Question: I'm having an exam this sunday and I just want to confirm if what I'm doing is correct ( You know exams make me skeptical)
This is how the algorithm works:
'''
int Find(int x)
{ // Return the set containing x and compress the path from x to root
// First, find the root
int z = x; while (P[z] > 0) { z = P[z]; } int root = z;
// Start at x again and reset the parent // of every node on the path from x to root z = x;
while (P[z] > 0)
{ int t = P[z];
P[z] = root; // Reset Parent of z to root
z = t; }
return root; }
'''
This is the question:
> Recall the algorithms developed for the Union-Find problem on disjoint
sets from a set of n elements. Find uses path compression and Union
uses ranking. Also, Union of two trees of the same rank chooses the
root associated with 2nd argument as the new root. Start with a set S
= {1, 2, ..., 10} and 10 disjoint subsets, each containing a single element. a. Draw the final set of trees after executing:
Union(1,2), Union(3,4), Union(5,6), Union(1,5), Union(1,3).
And this is my solution to the question:

I would love to have any tips or suggestions regarding this Algorithm.
Thanks!
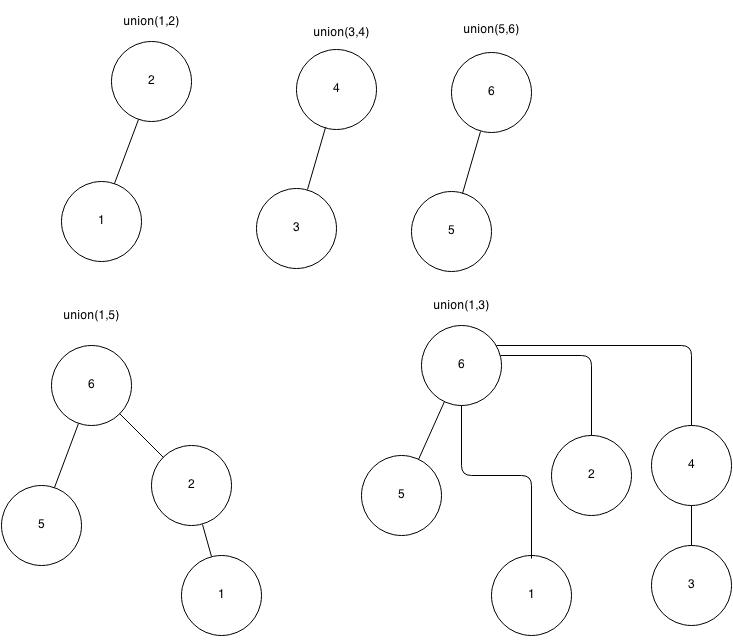
Answer: The key point of Find operation of 'Union-Find Set' is .
If we know the root of set A is 'r1', and the root of set B is 'r2', when join set A and set B together. The most simple way is to make set B's root as set A's root, which means 'father[r2] = r1;'
But it is not so "clever", when 'r2''s son, we say 'x', wants to know its root, 'x' asks its father 'r2', and then the father 'r2' asks itself's father 'r1', blabla, until to the root 'r1'. Next time when asked 'x''s root again, 'x' asks its father 'r1' "", there is not necessary for 'r1' to repeat the previous loop again. Since 'r1' already knows its root is 'r2', 'r1' can directly return it to 'x'.
In brief, 'x''x'. So we get how to implement (I think recursion is more straightforward):
'''
int Find(int x)
{
// initial each element's root as itself, which means father[x] = x;
// if an element finds its father is itself, means root is found
if(x == father[x])
return father[x];
int temp = father[x];
// root of x's father is same with root of x's father's root
father[x] = Find(temp);
return father[x];
}
'''
It is extremely high performance, about time complexity of path-compressioned find operation, see: <URL>